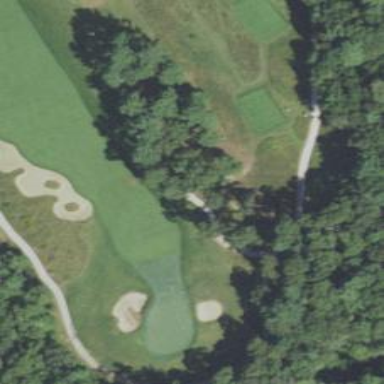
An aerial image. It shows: Service road used as golf cart path.